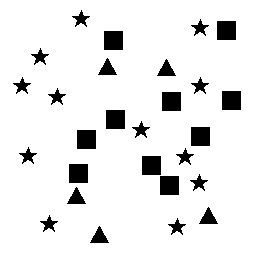
Squares: 10
Triangles: 5
Stars: 12
Total shapes: 27